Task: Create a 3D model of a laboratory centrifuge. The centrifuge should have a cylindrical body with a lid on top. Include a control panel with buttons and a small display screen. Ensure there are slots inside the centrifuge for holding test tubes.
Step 287:
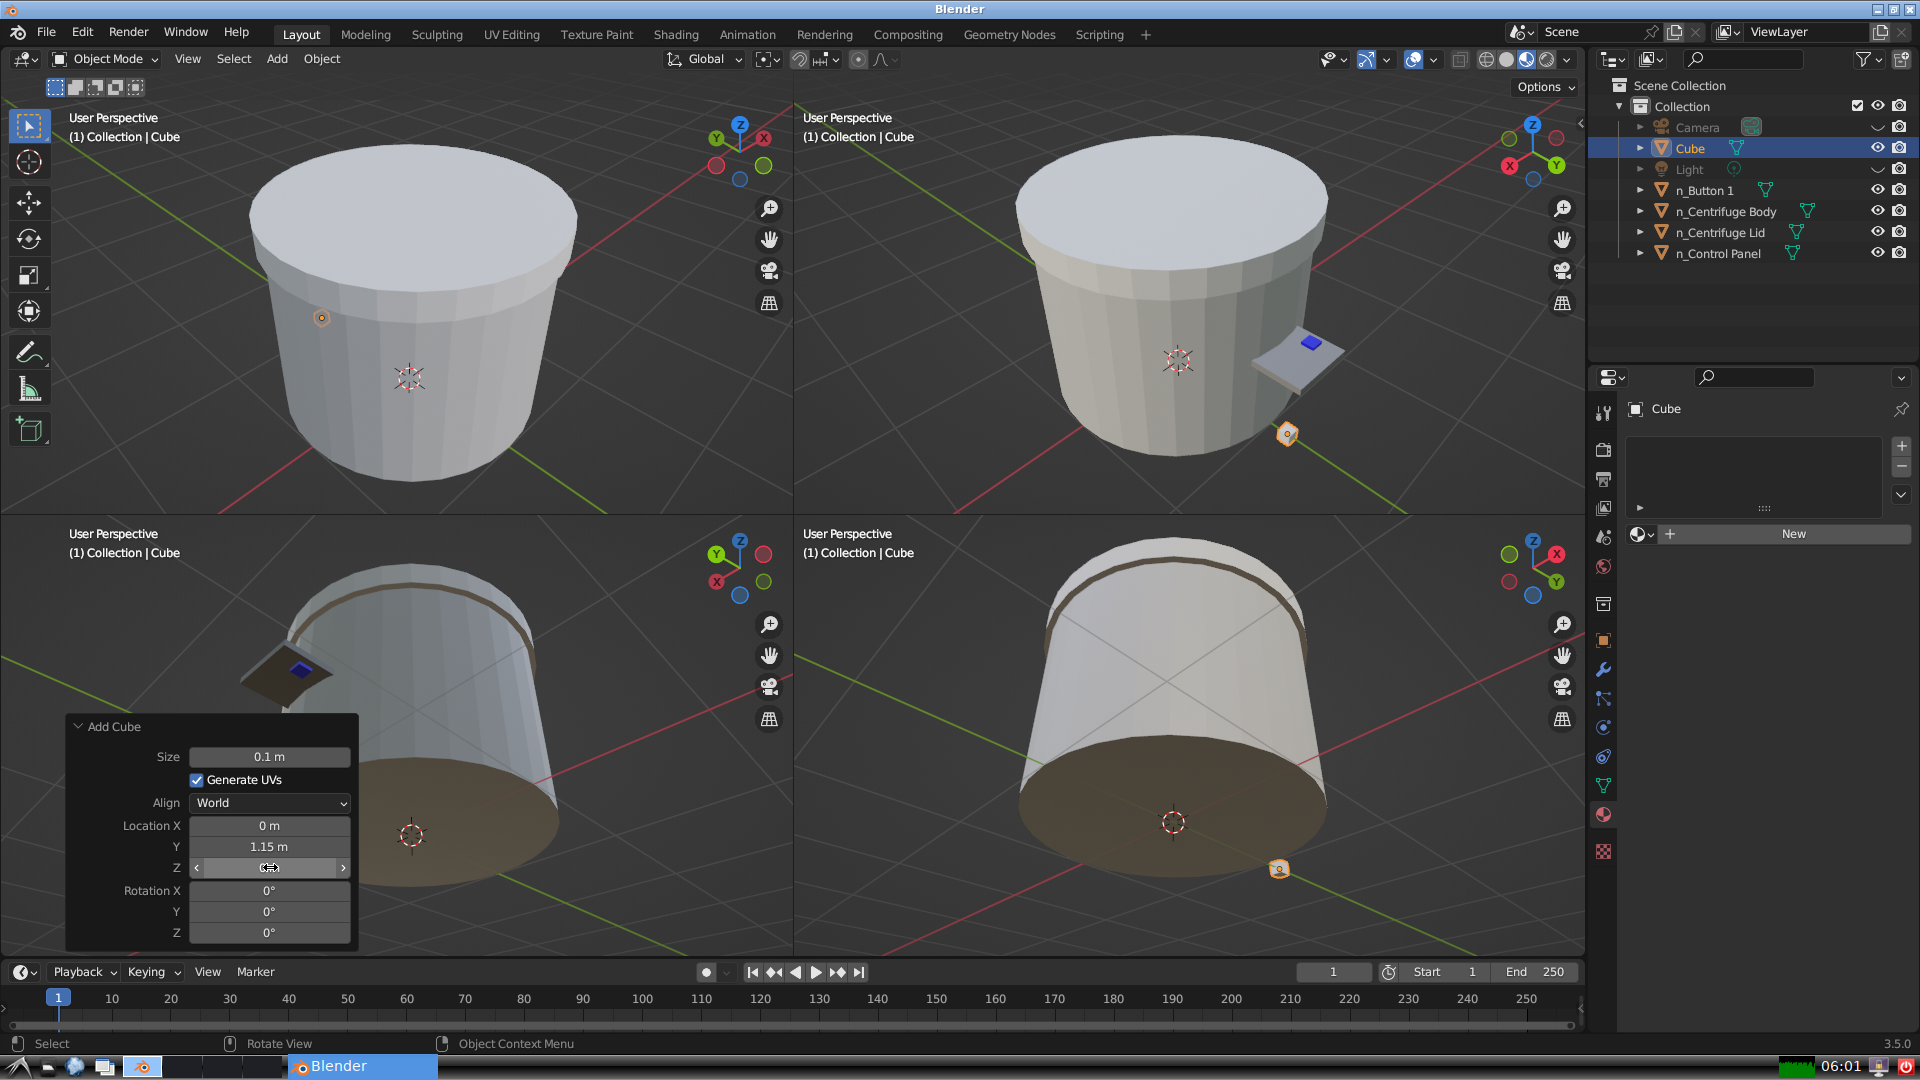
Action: click: no